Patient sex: F
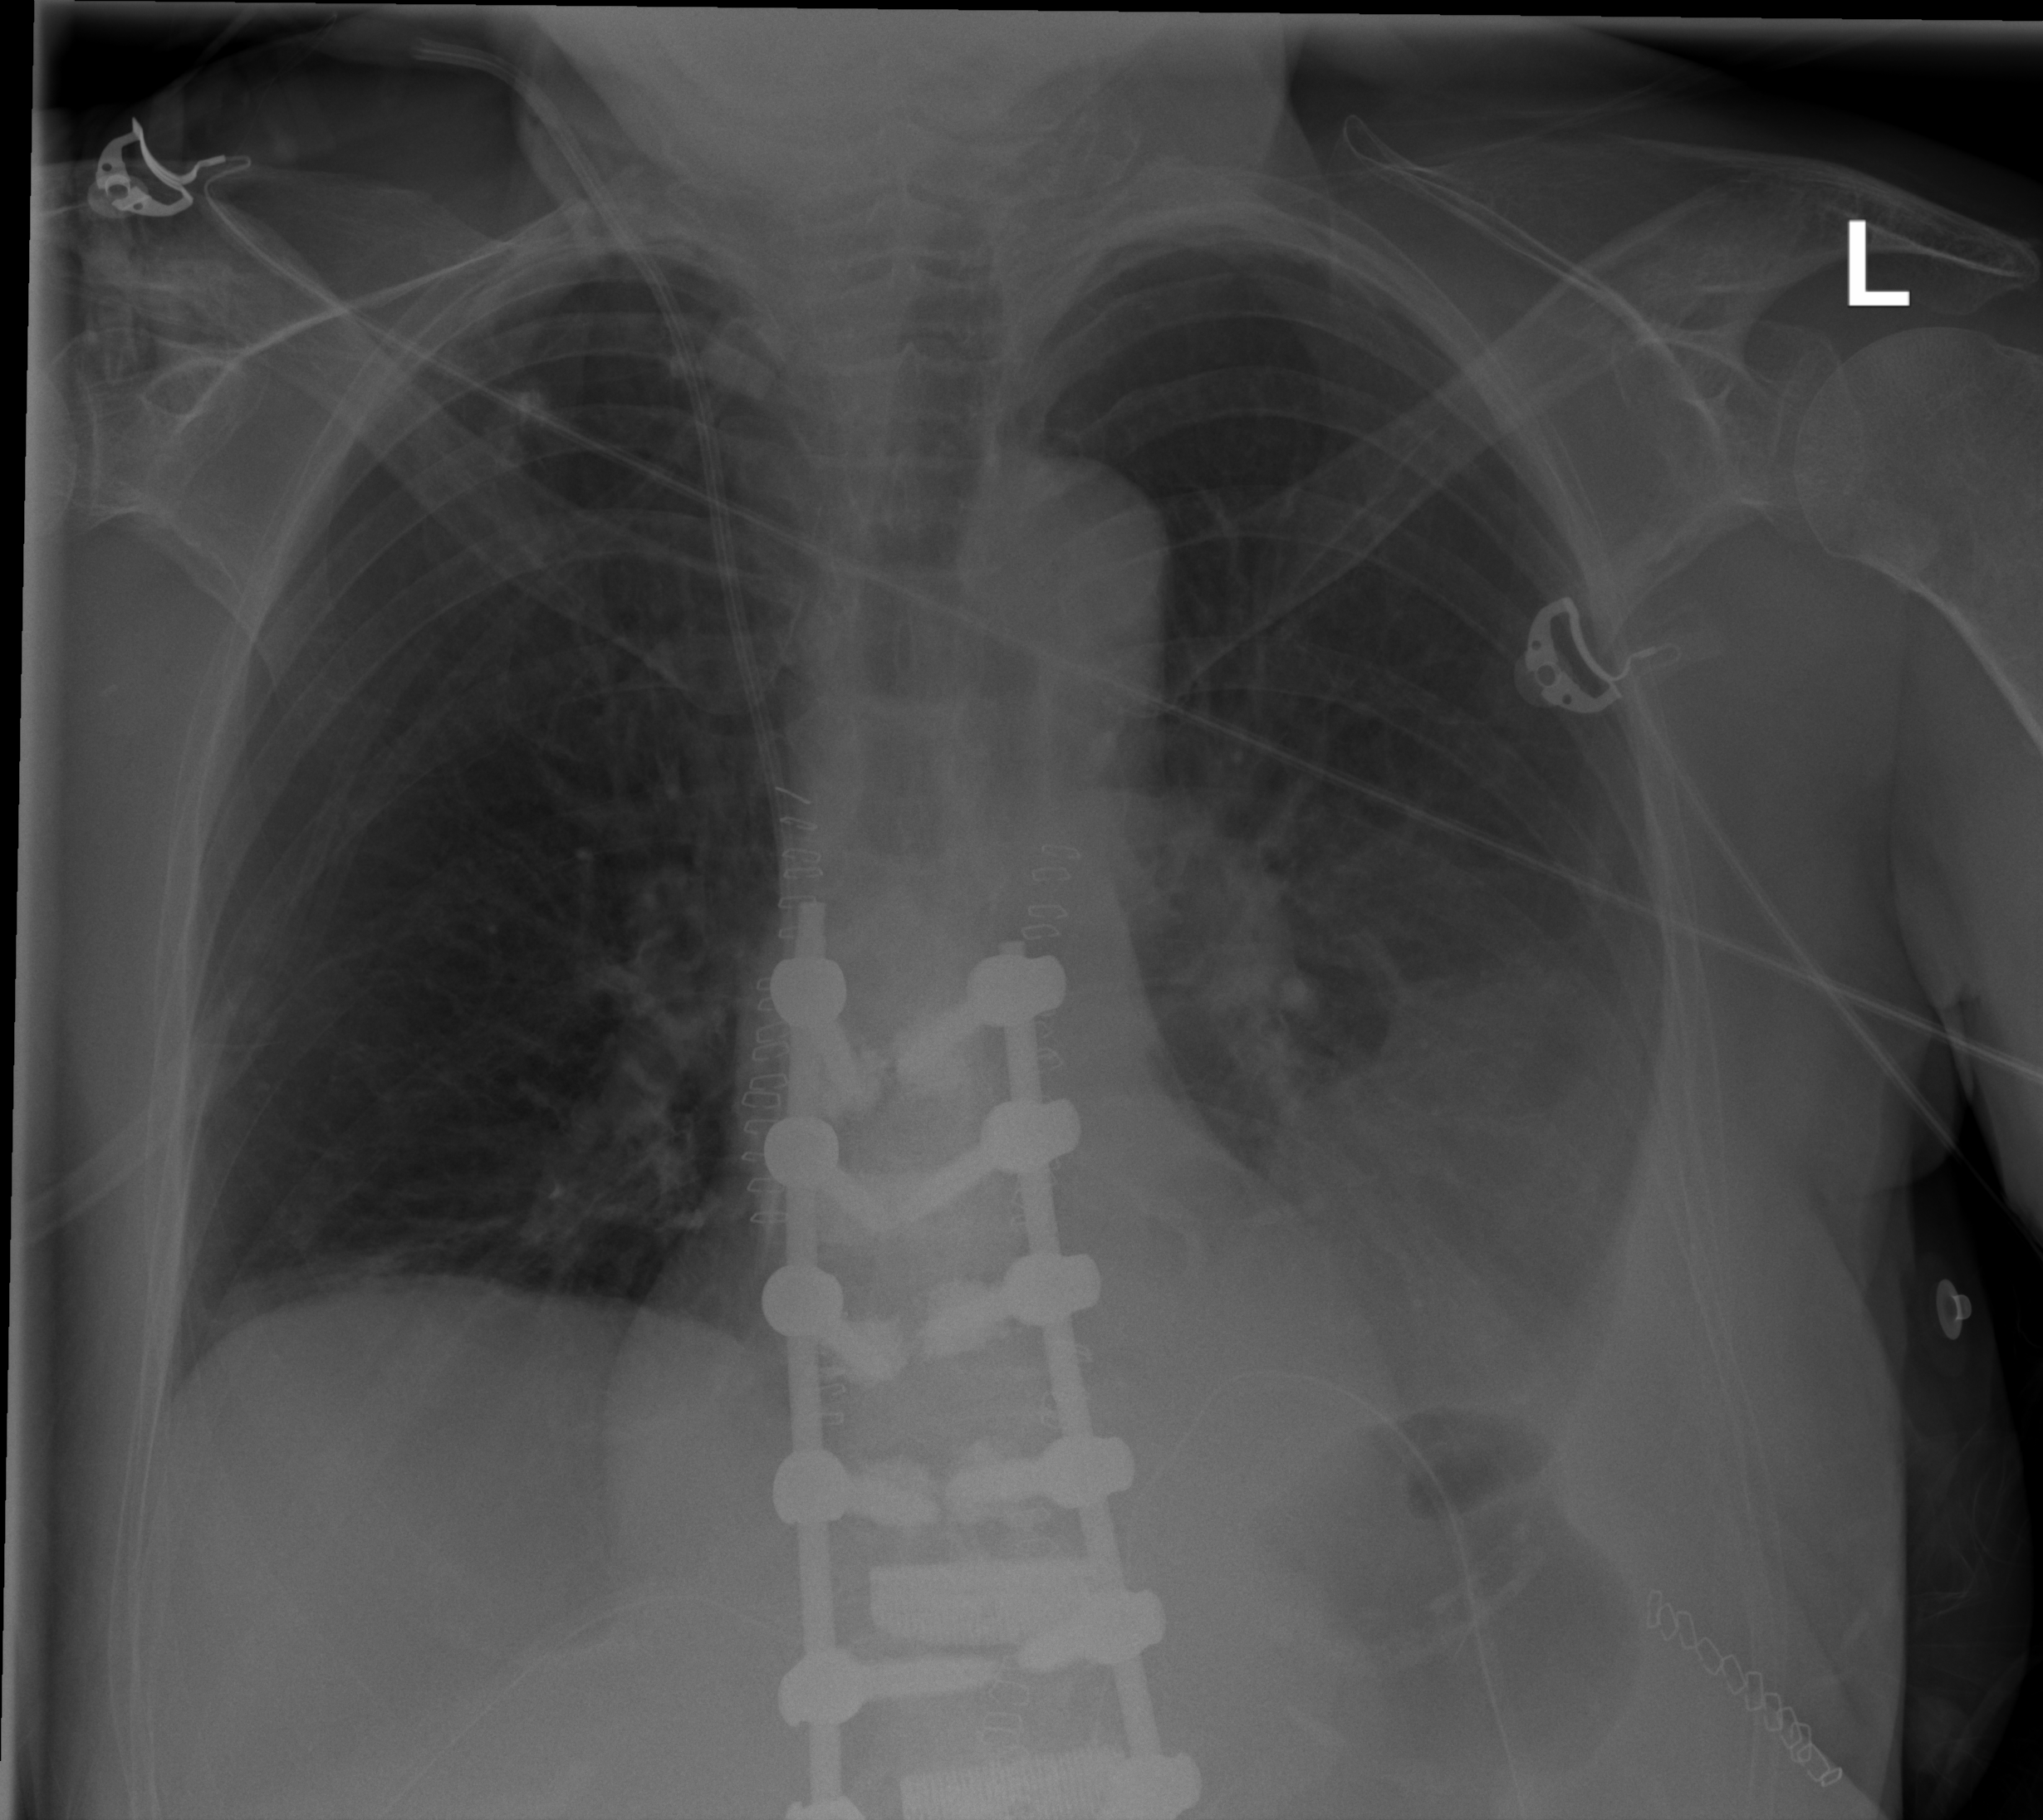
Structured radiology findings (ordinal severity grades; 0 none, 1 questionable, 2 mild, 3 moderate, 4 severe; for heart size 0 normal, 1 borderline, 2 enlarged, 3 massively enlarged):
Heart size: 0
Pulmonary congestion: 0
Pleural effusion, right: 0
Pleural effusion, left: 2
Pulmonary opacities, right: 0
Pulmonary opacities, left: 0
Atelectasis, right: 2
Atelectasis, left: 2